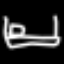
Label: bed